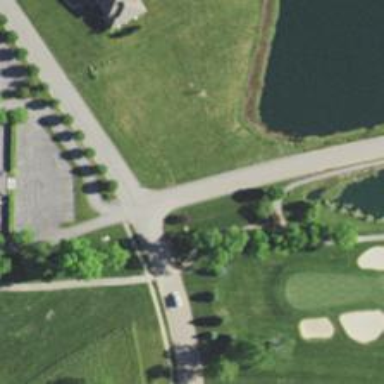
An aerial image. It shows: Pathway for golfing.